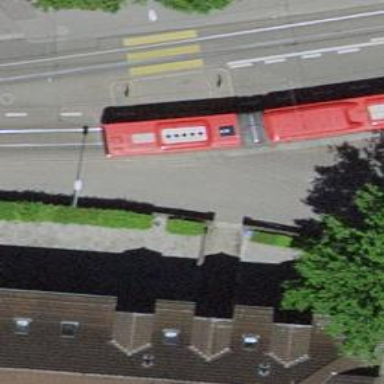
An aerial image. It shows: Kerb barrier.